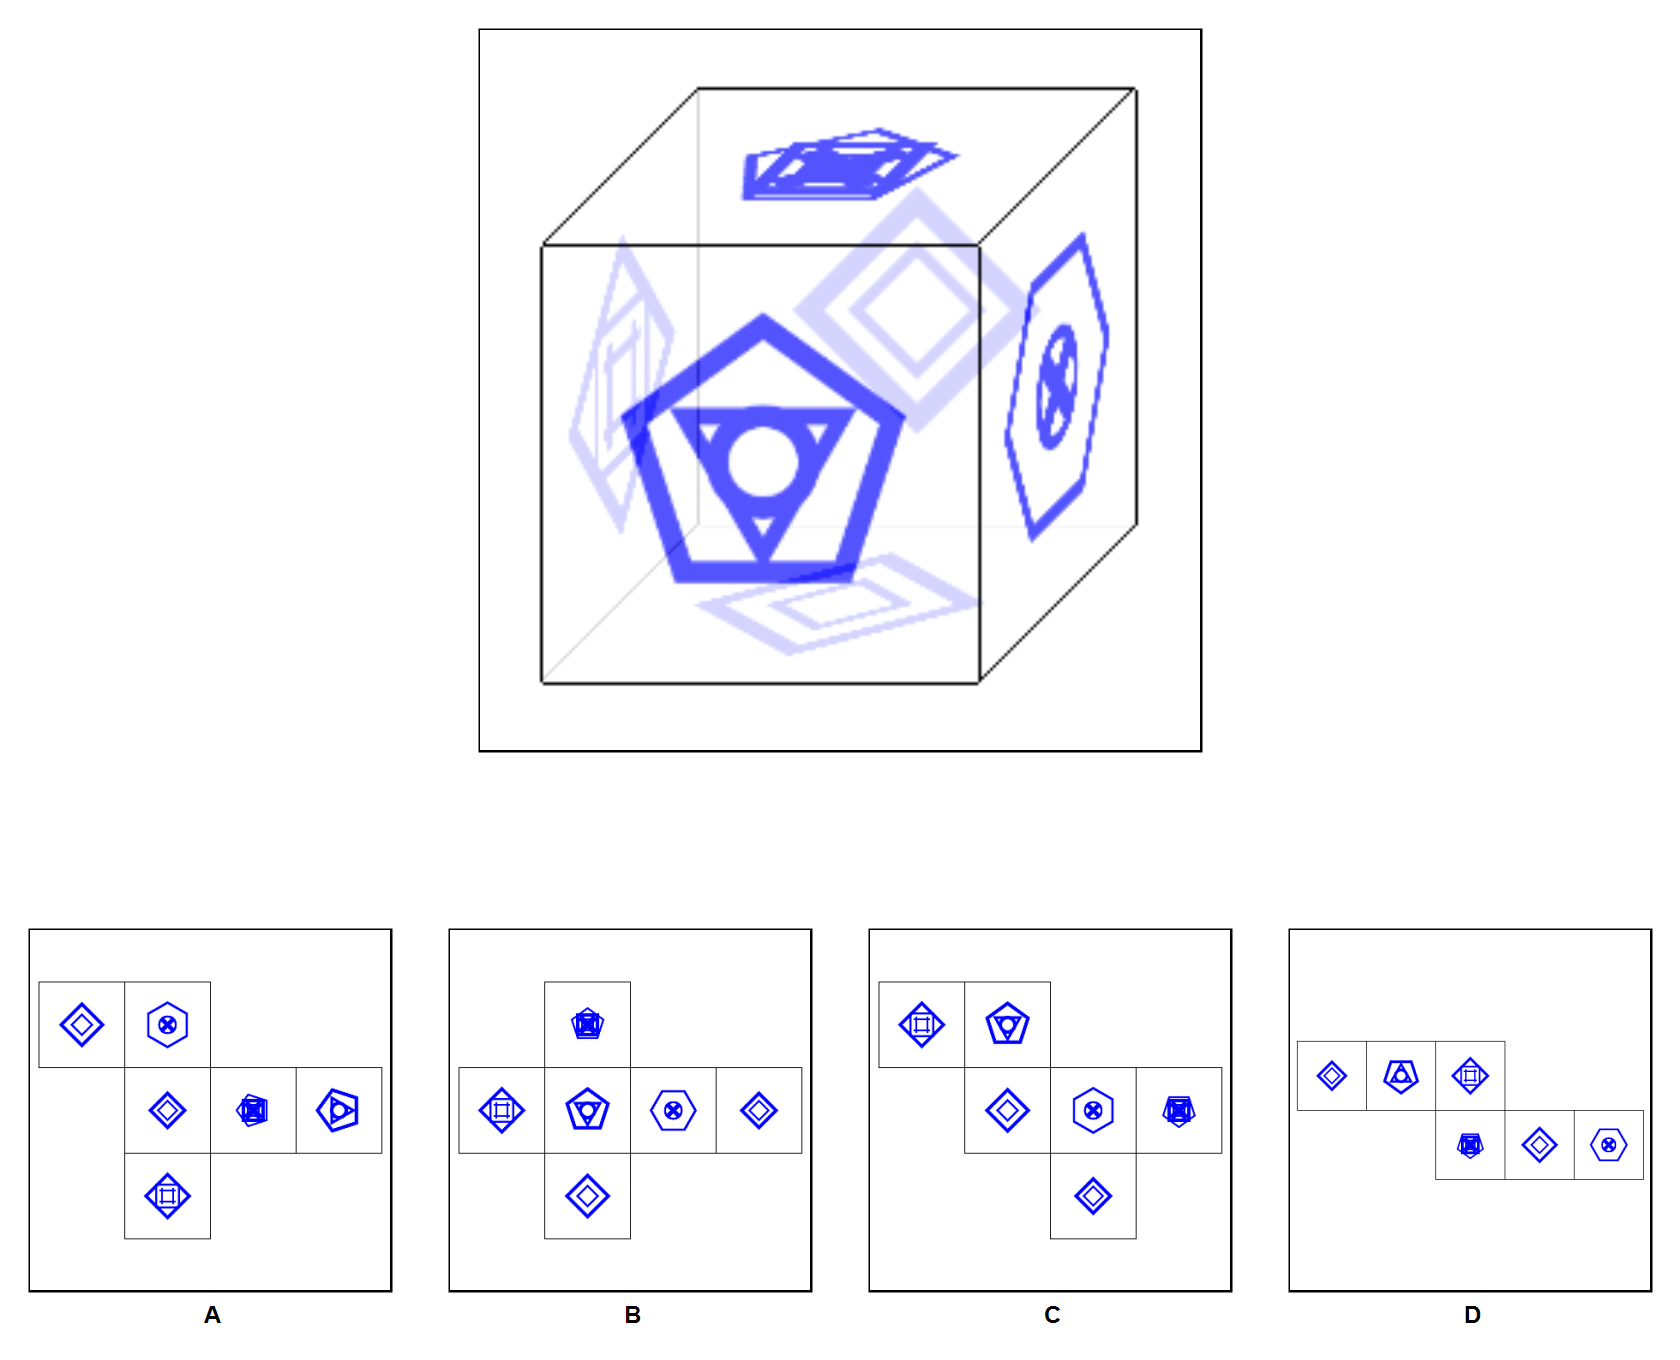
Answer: D